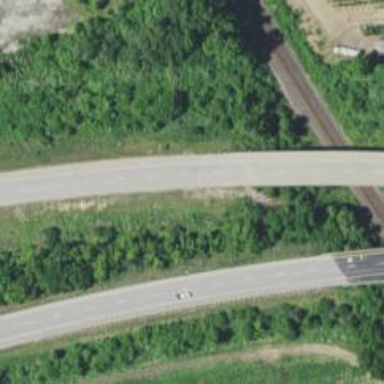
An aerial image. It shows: Bridge crossing over highway trunk expressway.